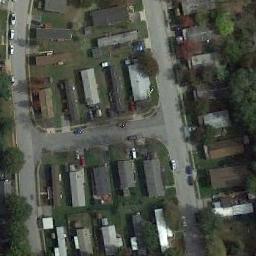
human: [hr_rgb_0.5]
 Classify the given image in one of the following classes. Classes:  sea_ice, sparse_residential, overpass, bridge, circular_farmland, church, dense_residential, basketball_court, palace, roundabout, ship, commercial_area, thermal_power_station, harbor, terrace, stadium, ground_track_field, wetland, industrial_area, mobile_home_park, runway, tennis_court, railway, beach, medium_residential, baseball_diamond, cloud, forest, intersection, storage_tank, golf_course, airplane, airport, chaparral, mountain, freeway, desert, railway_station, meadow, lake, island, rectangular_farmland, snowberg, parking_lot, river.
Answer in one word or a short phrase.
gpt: mobile_home_park